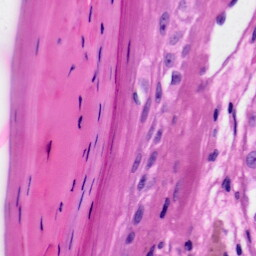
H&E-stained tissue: Skin